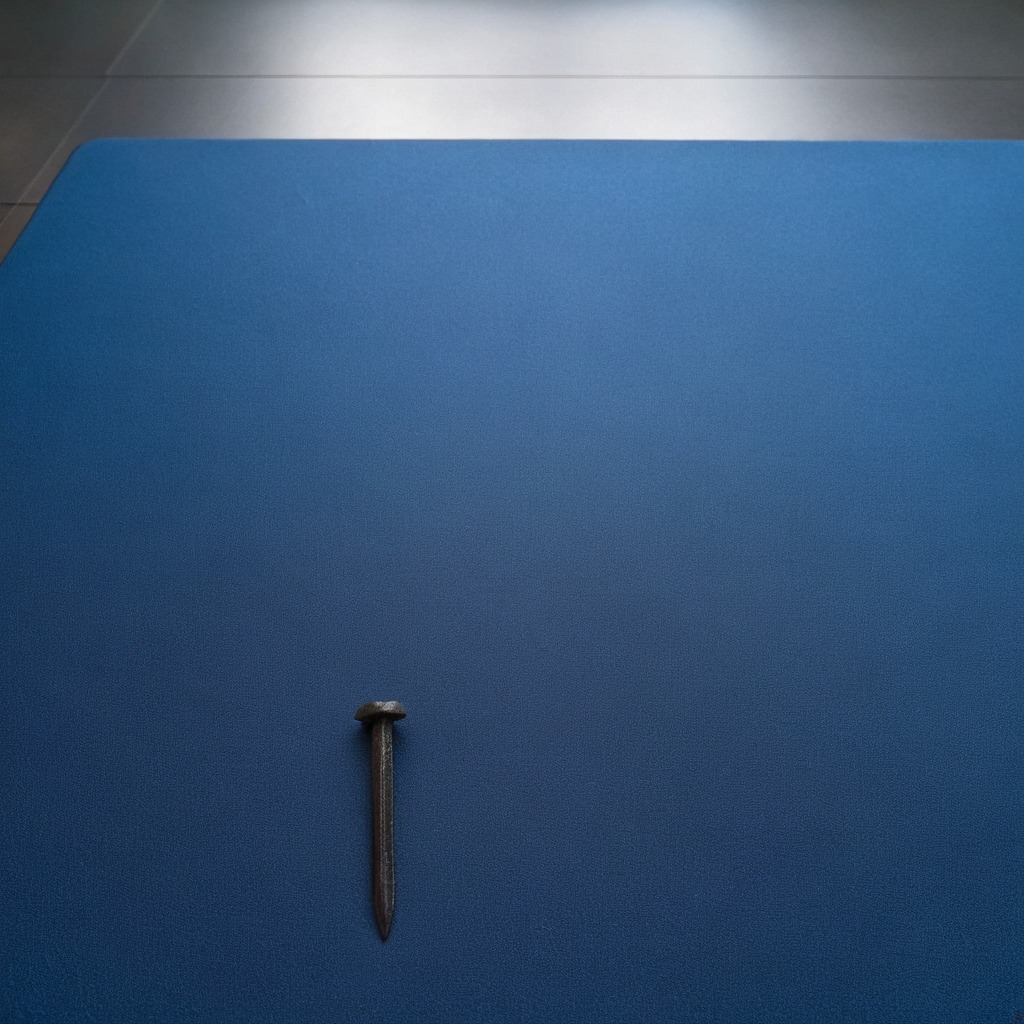
A nail is lying on the granite tabletop.